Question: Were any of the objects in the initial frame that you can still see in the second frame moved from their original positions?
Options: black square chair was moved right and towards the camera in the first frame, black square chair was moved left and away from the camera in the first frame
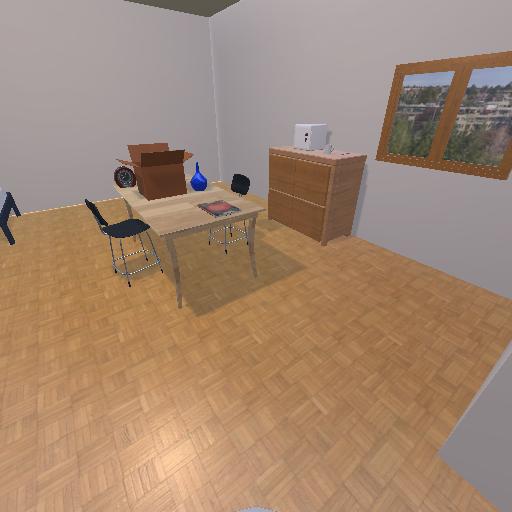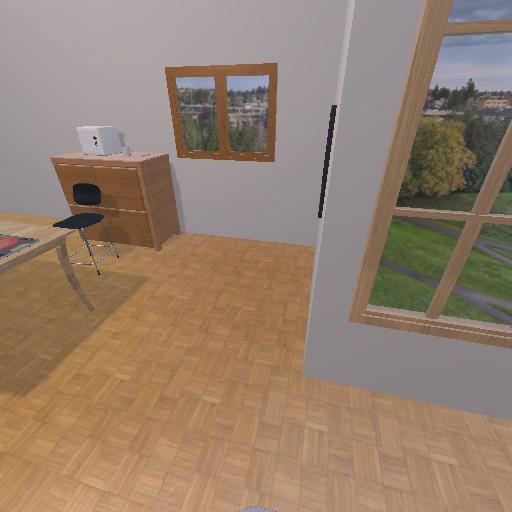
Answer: black square chair was moved right and towards the camera in the first frame